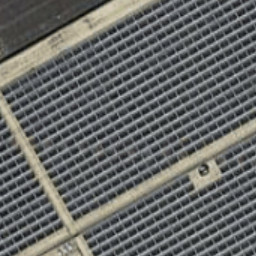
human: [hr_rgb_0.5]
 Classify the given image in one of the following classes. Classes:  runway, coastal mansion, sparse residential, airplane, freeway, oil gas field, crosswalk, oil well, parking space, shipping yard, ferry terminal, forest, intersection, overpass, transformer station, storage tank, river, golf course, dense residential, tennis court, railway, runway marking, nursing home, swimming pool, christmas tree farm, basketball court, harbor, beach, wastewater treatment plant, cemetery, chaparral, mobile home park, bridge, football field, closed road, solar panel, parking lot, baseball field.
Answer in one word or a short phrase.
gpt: solar panel